Interaction volume radius: 5 \u00c5
Interaction volume height: 10 \u00c5
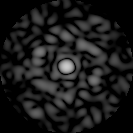
Disorder parameter: 0.8865